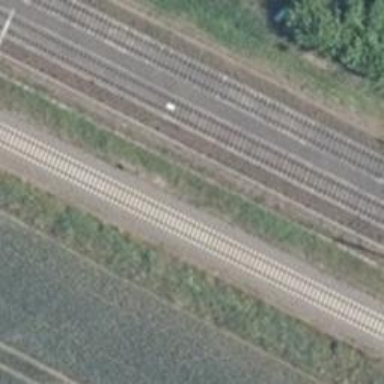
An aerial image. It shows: Railway milestone.